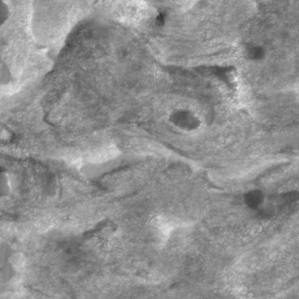
Label: non_frost